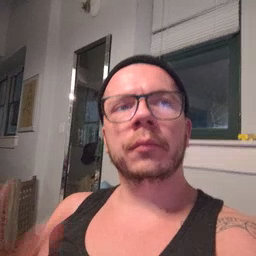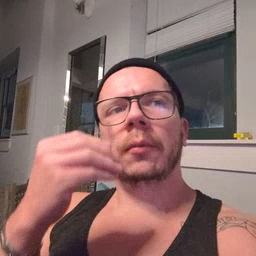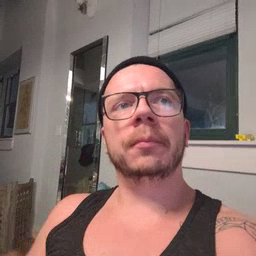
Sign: sleep